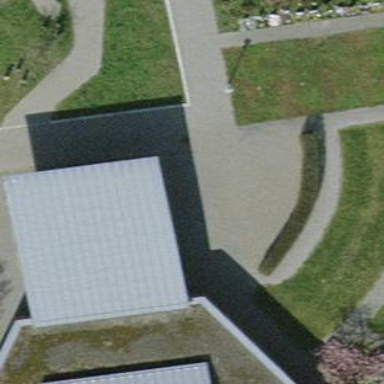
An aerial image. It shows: View of roof of building.